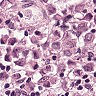
Metastatic tissue present: yes